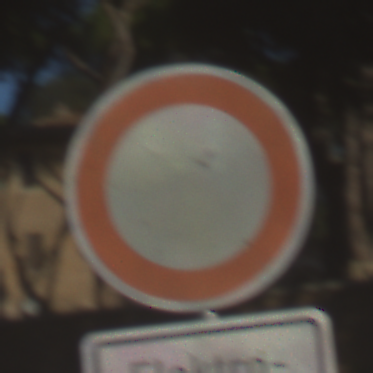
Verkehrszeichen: VerbotFahrzeugeAllerArt
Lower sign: BesondereFahrzeugeUndTransportgueter11
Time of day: MorningAfternoon
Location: Outdoor (Suburban)
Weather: Clear
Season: NotSpecified
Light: Natural